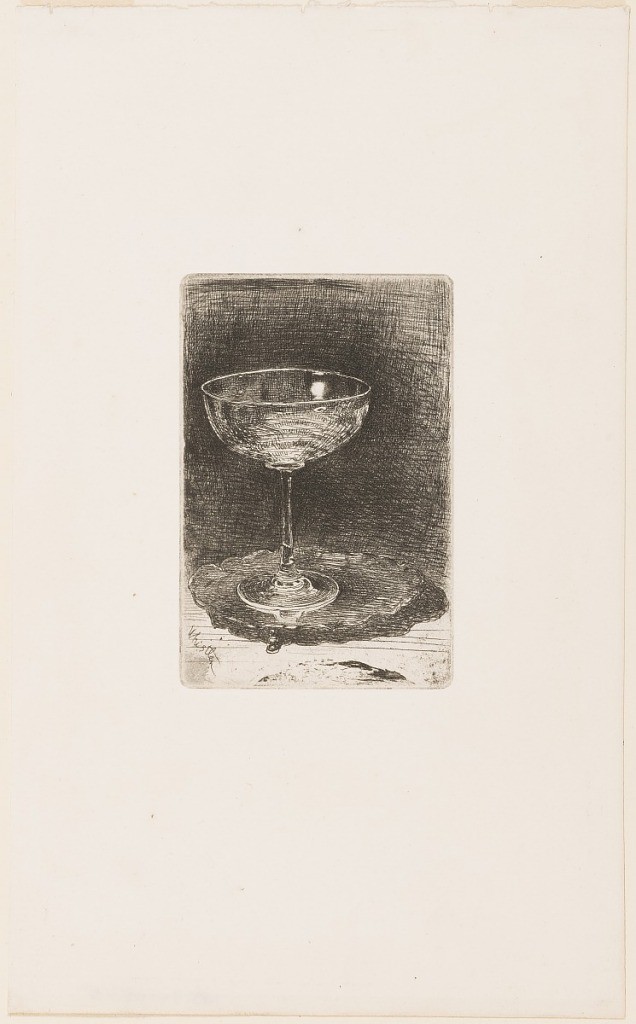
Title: The Wine Glass
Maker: James McNeill Whistler, American, 1834–1903
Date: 1859
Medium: Etching on paper
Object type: Print
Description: A champagne glass stands on a small pie-crust salver.